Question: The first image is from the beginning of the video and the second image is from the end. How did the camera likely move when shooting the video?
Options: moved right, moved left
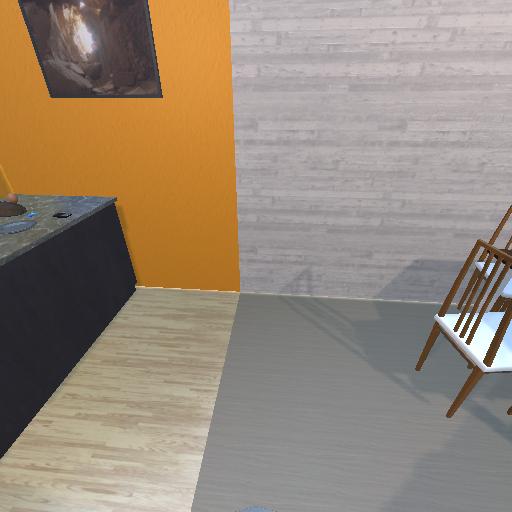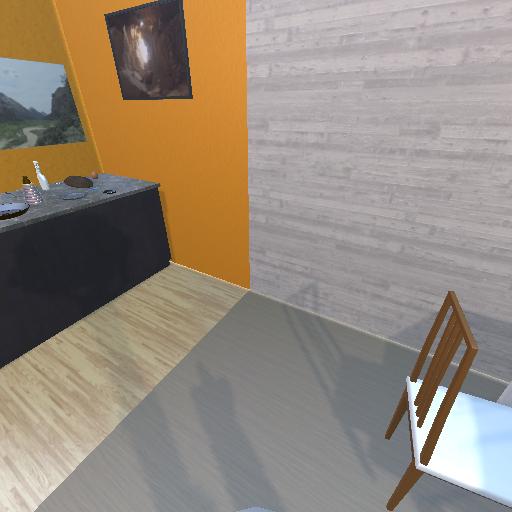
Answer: moved right